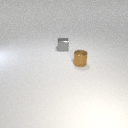
small gray metal cube to the left of small brown metal cylinder